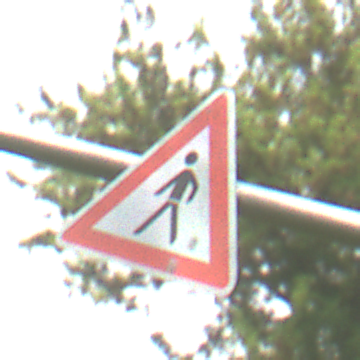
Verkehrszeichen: FussgaengerRechts
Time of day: MorningAfternoon
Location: Outdoor (Nature)
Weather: PartlyCloudy
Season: NotSpecified
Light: Natural